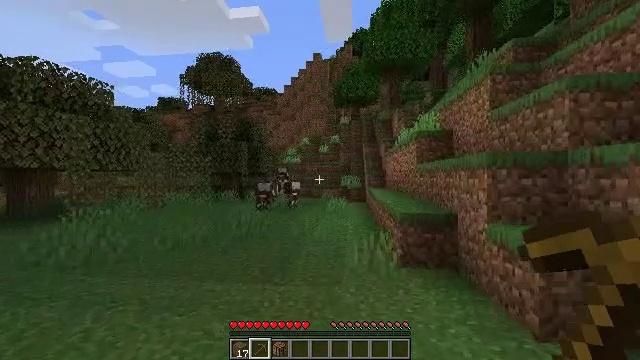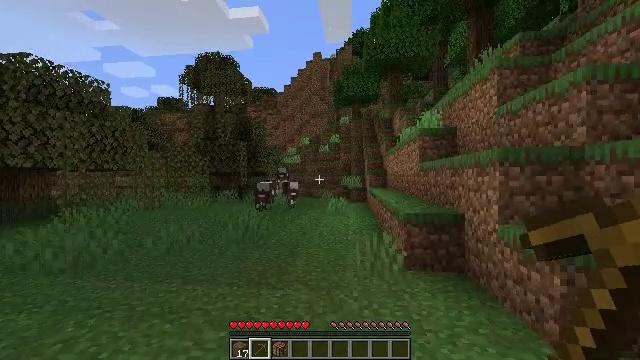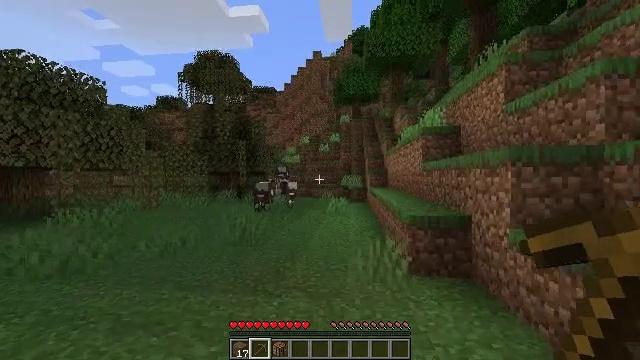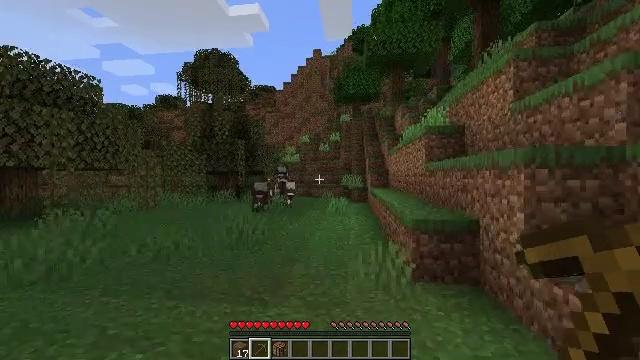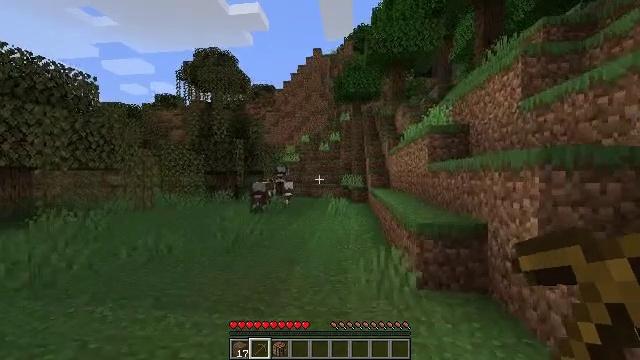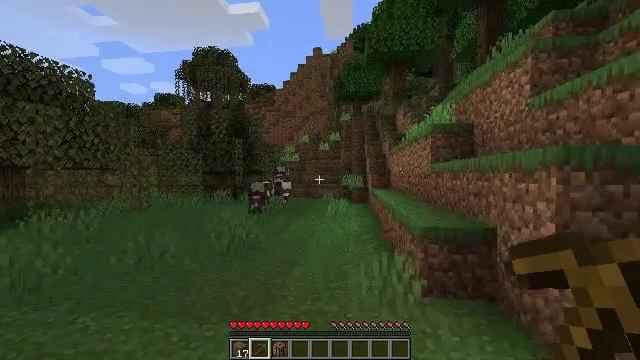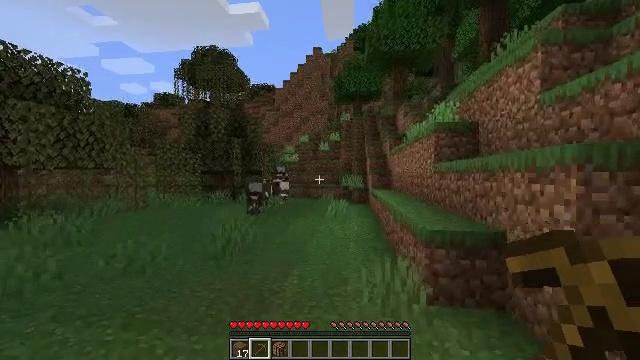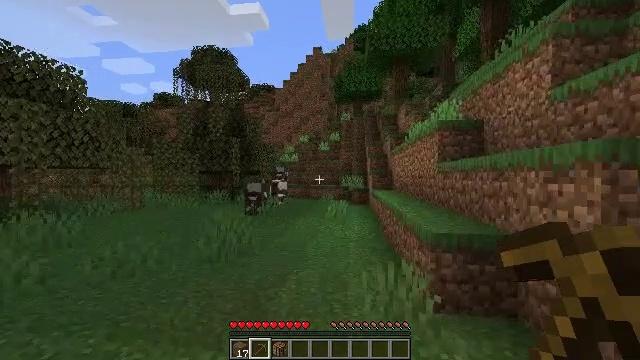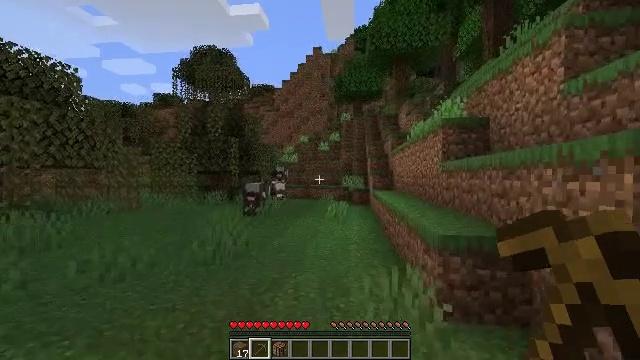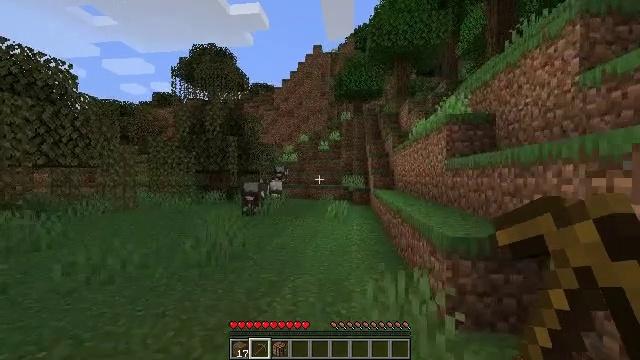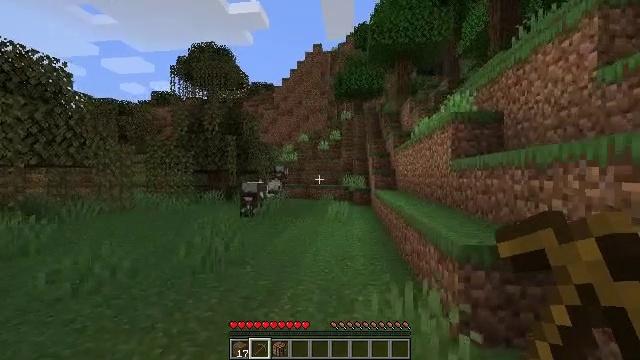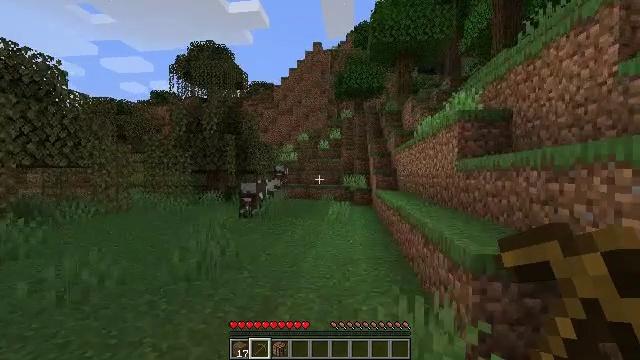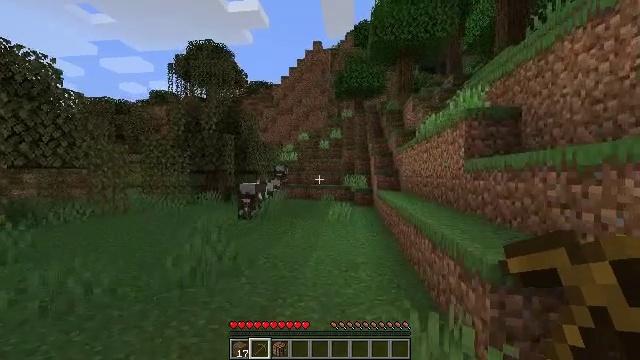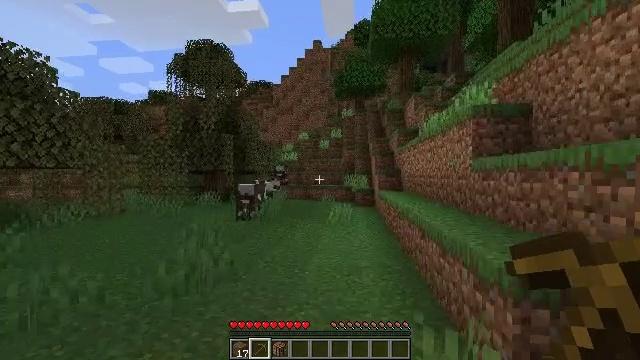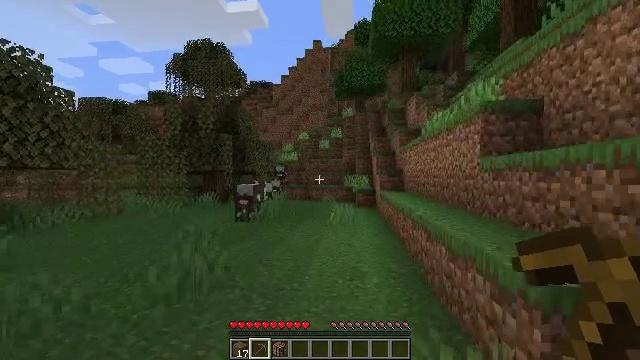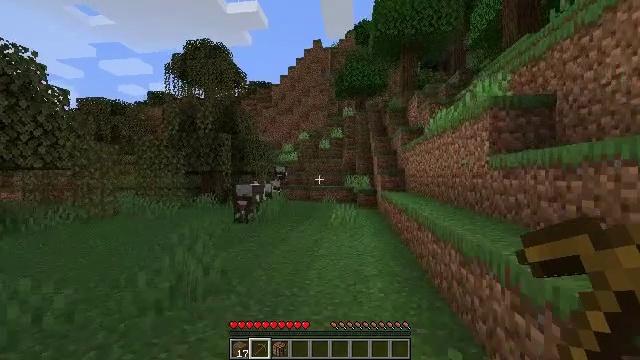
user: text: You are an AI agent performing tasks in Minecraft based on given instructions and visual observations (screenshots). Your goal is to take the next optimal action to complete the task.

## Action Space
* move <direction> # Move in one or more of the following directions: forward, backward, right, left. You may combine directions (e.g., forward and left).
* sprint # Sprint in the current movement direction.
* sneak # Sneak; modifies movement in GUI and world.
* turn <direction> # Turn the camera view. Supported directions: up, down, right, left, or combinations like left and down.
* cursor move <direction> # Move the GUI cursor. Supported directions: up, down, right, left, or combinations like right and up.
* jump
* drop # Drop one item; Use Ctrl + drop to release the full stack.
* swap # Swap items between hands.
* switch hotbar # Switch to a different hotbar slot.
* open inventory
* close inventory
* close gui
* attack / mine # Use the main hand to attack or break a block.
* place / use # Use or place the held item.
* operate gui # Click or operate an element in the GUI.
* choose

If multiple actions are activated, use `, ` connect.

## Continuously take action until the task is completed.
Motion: motion action
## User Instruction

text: Dig up the stone with a tool.
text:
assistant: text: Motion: move forward
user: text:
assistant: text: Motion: move forward
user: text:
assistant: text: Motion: move forward
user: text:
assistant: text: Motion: move forward
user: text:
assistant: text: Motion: move forward
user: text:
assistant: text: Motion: move forward
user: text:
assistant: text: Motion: move forward
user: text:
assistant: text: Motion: move forward
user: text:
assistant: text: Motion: move forward
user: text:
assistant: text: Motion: move forward
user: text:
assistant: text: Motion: move forward
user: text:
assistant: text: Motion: move forward
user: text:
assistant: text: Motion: move forward
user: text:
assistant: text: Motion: move forward
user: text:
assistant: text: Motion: move forward
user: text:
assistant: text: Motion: move forward
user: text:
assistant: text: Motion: move forward
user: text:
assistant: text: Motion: move forward
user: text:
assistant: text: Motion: move forward
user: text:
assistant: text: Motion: move forward
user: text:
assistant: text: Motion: move forward
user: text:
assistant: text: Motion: move forward
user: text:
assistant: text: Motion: move forward
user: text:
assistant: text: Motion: move forward
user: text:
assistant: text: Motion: move forward
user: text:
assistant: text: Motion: move forward
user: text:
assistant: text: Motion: move forward
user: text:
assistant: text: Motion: move forward
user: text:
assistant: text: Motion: move forward
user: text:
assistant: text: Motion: move forward